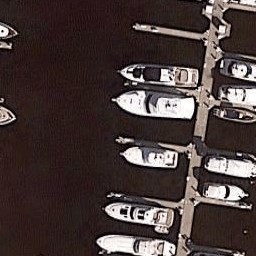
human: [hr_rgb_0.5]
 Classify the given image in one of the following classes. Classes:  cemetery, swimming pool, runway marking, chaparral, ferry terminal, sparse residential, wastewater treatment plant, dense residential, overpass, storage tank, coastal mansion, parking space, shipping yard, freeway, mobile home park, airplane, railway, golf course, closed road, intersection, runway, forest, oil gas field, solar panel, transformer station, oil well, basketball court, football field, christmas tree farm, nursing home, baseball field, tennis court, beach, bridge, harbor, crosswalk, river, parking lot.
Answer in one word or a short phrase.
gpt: harbor